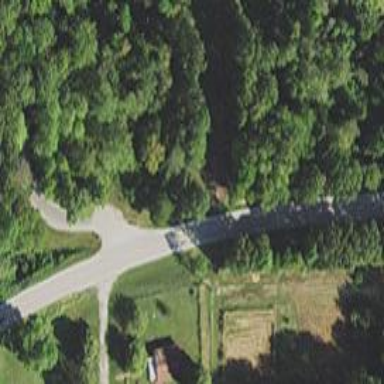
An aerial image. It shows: Secondary road with asphalt surface.